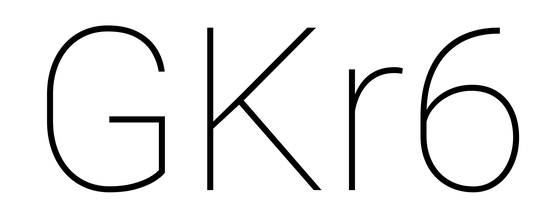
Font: Roboto_Thin